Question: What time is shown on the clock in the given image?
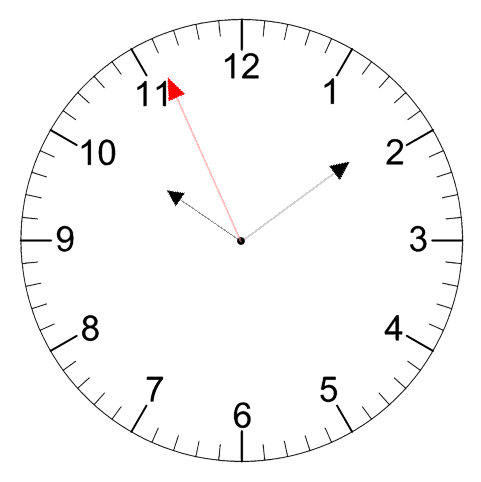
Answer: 10:08:56